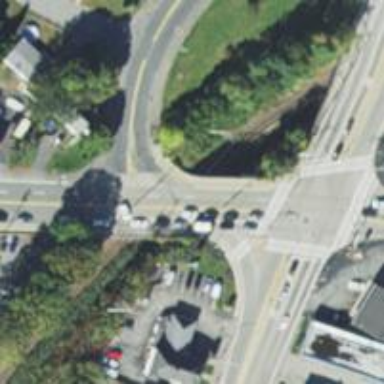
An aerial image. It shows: Secondary link road crossing over bridge.